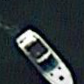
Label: Civil_yacht